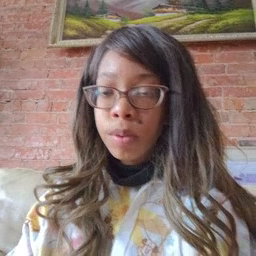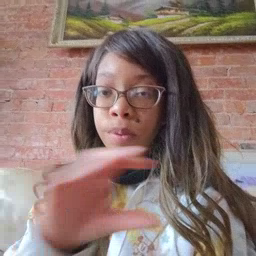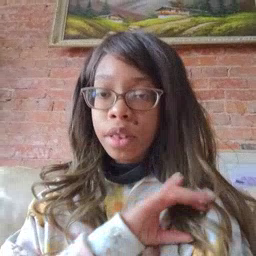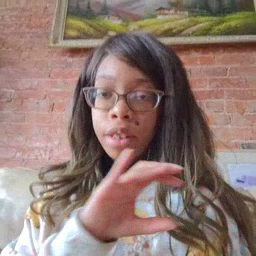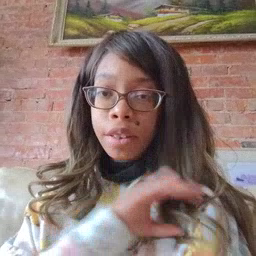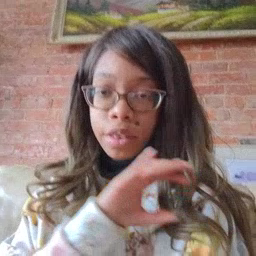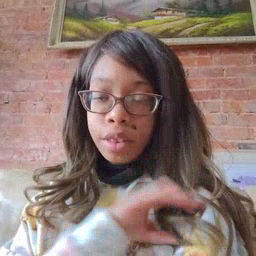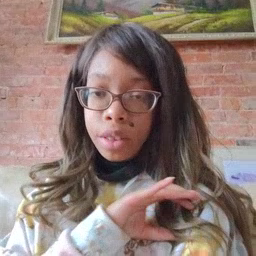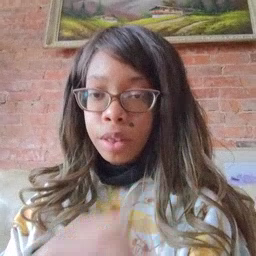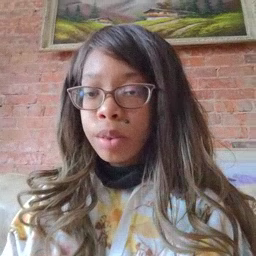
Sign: police